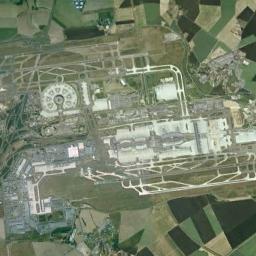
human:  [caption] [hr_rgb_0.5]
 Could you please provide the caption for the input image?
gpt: An airport with some staggered runways and a round terminal on the farmland with different plants .

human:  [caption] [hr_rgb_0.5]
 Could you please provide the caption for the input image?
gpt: The aerodrome is surrounded by neat terraces .

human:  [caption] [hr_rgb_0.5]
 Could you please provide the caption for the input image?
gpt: A huge complex airport with many runways and buildings surrounded by a brown and green farmland .

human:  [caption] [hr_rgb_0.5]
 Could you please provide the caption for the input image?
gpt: There is an airport in the middle of the field .

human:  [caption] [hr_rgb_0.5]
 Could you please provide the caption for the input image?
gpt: The airport is surrounded by grass .